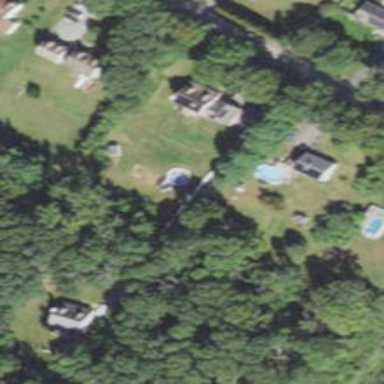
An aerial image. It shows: Residential driveway.